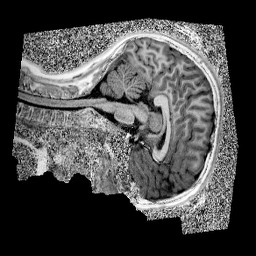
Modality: UNIT1
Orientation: sagittal
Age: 11
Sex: female
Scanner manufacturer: siemens
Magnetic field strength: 3 T
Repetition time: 4 s
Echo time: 0.00299 s